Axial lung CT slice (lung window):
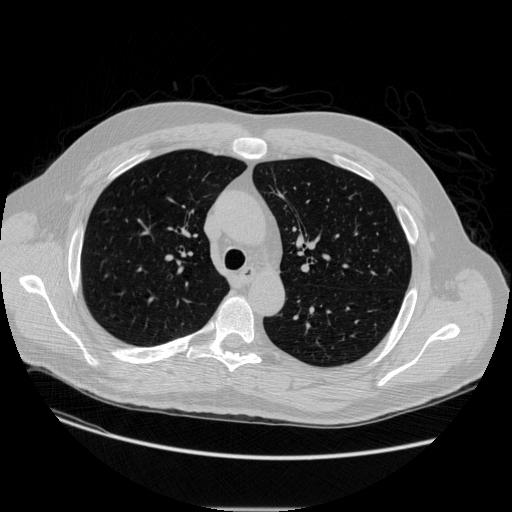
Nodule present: no